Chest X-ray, PA view. Patient: 61 years old, sex M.
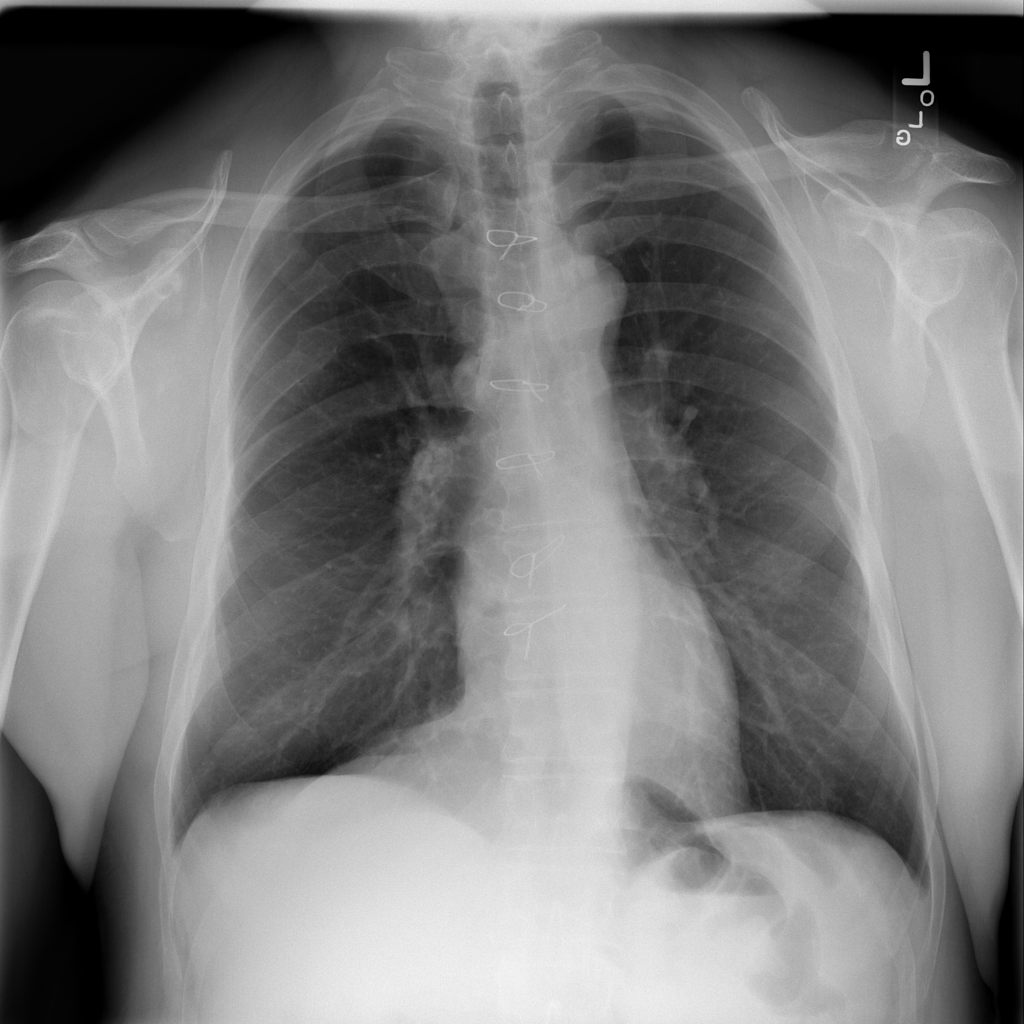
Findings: Emphysema